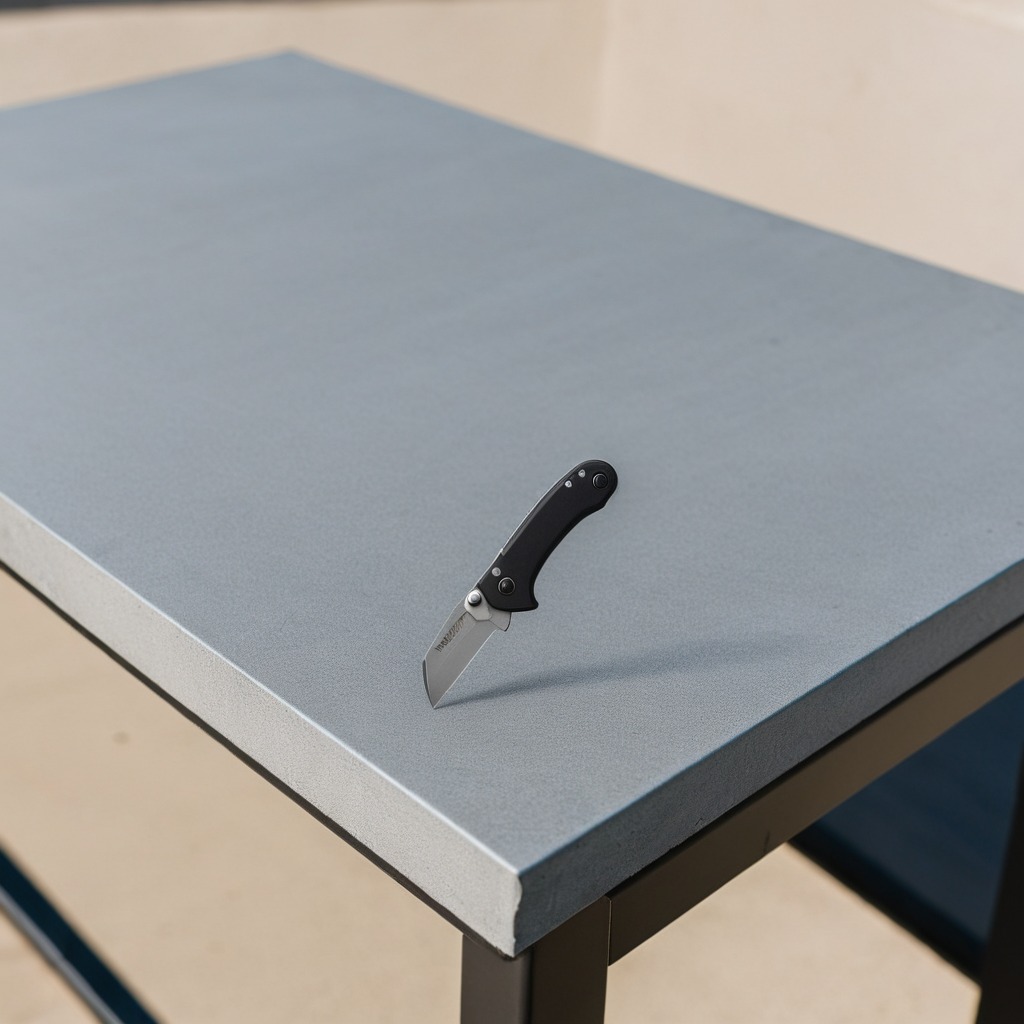
A utility knife is lying on the table.